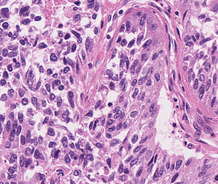
Tumor epithelial tissue: yes
Tumor-associated stroma tissue: yes
Normal tissue: no